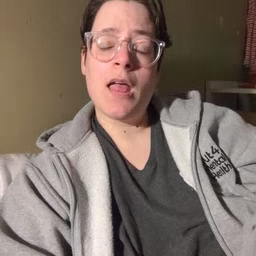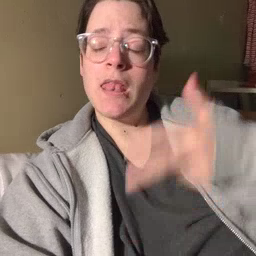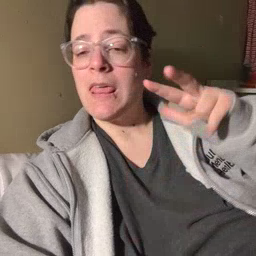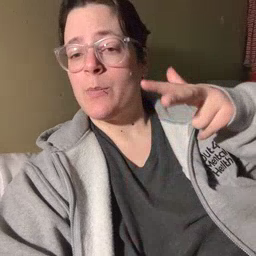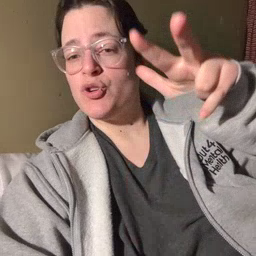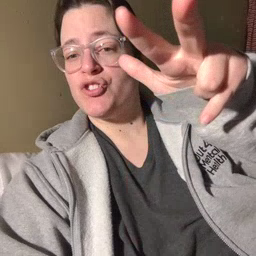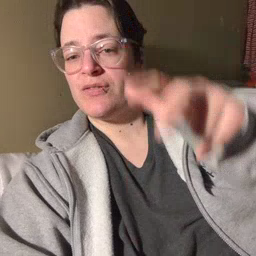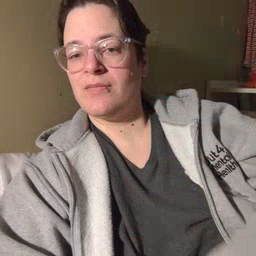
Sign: helicopter